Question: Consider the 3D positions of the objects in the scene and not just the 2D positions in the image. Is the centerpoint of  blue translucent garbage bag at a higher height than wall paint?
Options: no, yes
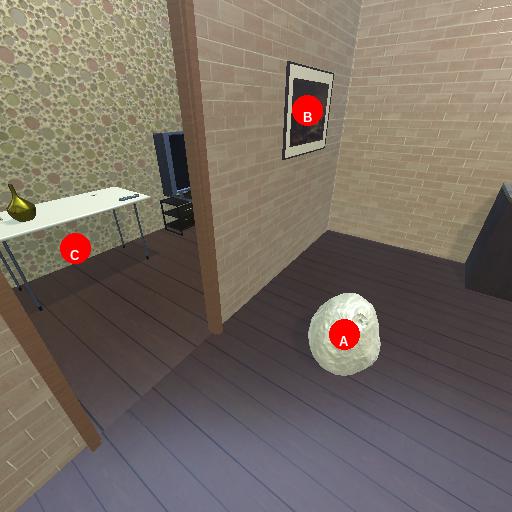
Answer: no